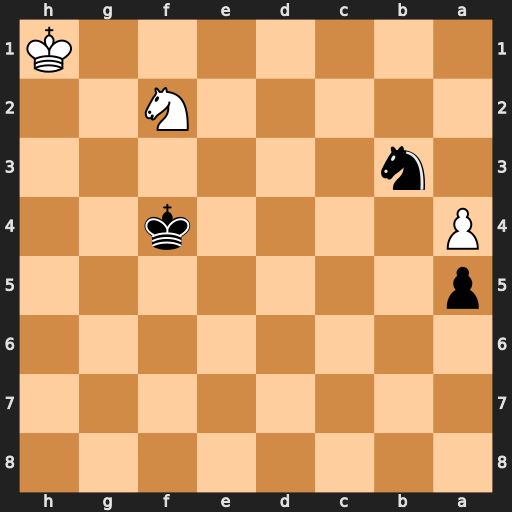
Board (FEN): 8/8/8/p7/P4k2/1n6/5N2/7K
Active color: b
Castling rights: -
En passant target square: -
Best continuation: Nc5 Kg2 Nxa4 Nd1 Ke4 Kf1 Kd3